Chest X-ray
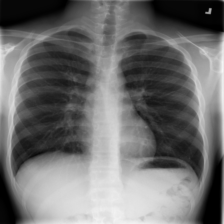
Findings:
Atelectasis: positive
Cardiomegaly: negative
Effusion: negative
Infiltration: negative
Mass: negative
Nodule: negative
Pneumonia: negative
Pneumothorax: negative
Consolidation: negative
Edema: negative
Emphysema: negative
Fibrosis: negative
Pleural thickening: negative
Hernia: negative